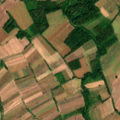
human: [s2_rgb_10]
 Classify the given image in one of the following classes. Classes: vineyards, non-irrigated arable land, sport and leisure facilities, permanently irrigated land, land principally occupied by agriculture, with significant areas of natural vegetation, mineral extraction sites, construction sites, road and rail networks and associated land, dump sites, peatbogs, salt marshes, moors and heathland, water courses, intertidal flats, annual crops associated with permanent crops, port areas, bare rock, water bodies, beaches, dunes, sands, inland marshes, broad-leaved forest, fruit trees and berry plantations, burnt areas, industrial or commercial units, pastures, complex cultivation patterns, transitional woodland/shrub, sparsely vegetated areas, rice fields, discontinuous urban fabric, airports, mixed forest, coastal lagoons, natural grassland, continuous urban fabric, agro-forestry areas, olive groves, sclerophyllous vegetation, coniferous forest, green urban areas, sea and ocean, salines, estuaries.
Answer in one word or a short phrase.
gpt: non-irrigated arable land, broad-leaved forest